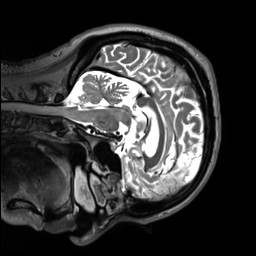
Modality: T2w
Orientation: sagittal
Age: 66
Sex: male
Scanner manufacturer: siemens
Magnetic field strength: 3 T
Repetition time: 3.2 s
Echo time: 0.412 s